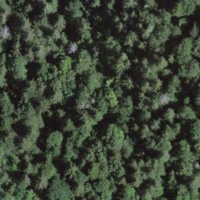
EUNIS habitat code: 44
Species observed at this site:
Cephalanthera longifolia